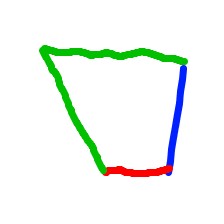
Shape: trapezoid